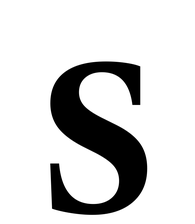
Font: LibreCaslonText_Medium